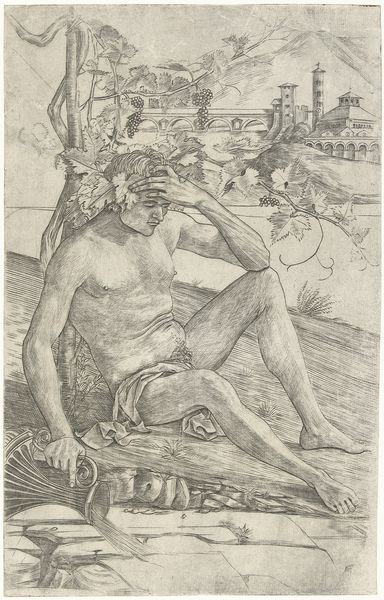
Titel: Dronken Bacchus zit bij wijnstok met wijnkruik
Künstler: Girolamo Mocetto
Standort: Amsterdam
Institution: Rijksmuseum
Schlagwörter: akt, baum, hand, kopf, lendenschurz, mann, wasser, landschaft, sitzen, stadt, hintergrund, skizze, stirn, zeichnung, haus, tuch, betrunken, arm, arme, häuser, brücke, turm, amphore, kanne, krug, ranken, füße, grafik, lehnen, wein, knie, oberkörper, bögen, antike, türme, palast, karaffe, weintrauben, bacchus, weinlaub, rebe, reben, weinstock, kupferstich, betrunkener, dionysos, weinranke, dionysius, weintauben